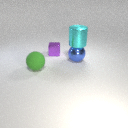
large blue metal sphere below large cyan metal cylinder